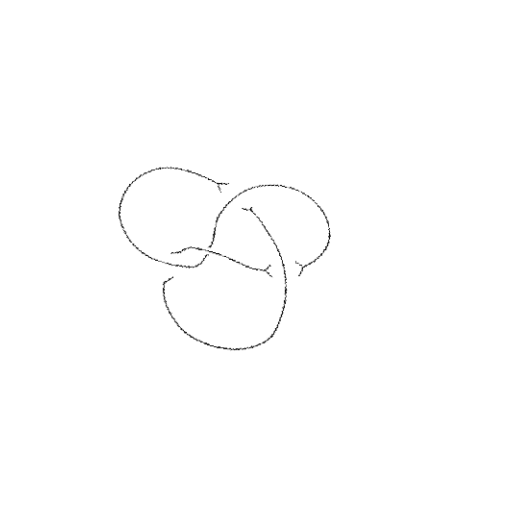
Crossing number: 4